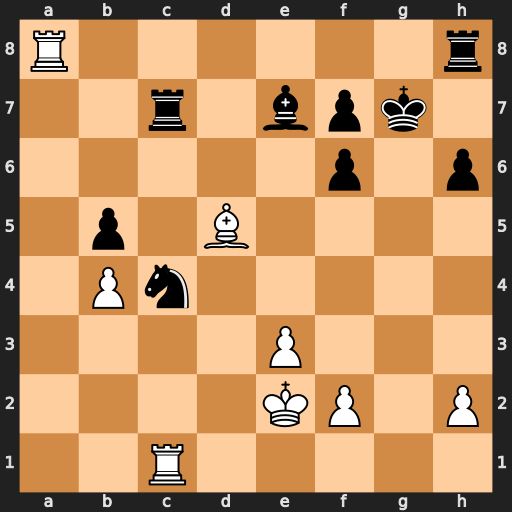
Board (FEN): R6r/2r1bpk1/5p1p/1p1B4/1Pn5/4P3/4KP1P/2R5
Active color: w
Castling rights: -
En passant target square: -
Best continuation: Rg1+ Kh7 Be4+ f5 Bxf5#